Question: I have a 400 x 206 image that I'm trying to show below my menu in my navigation drawer, but it isn't showing when I open the navigation drawer. Oddly enough in the AS design preview it looks like the image is getting converted into a line. I also now find my open drawer has an extra strip of transparent space on the far right roughly half an inch wide. I'm thinking the two are related, but my current priority is figuring out how to get the image to show below the menu items.
Android Studio design preview of activity_main.xml. The top blue outline that goes all the way to the right is left_drawer, the object that's in it that doesn't go quite as to the right is left_drawer_listview, and the line below is drawer_buttom_image:

And for the record I've looked at <URL> which is much more complex, so I might have made a mistake in simplifying the solution for my needs.
activity_main.xml:
'''
<android.support.v4.widget.DrawerLayout xmlns:android="http://schemas.android.com/apk/res/android"
android:id="@+id/drawer_layout"
android:layout_width="match_parent"
android:layout_height="match_parent">
<!-- As the main content view, the view below consumes the entire
space available using match_parent in both dimensions. -->
<FrameLayout
android:id="@+id/content_frame"
android:layout_width="match_parent"
android:layout_height="match_parent" />
<!-- android:layout_gravity="start" tells DrawerLayout to treat
this as a sliding drawer on the left side for left-to-right
languages and on the right side for right-to-left languages.
The drawer is given a fixed width in dp and extends the full height of
the container. -->
<LinearLayout
android:id="@+id/left_drawer"
android:layout_width="match_parent"
android:layout_height="match_parent"
android:layout_gravity="start"
android:orientation="vertical">
<ListView
android:id="@+id/left_drawer_listview"
android:layout_width="240dp"
android:layout_height="match_parent"
android:background="@color/secondary_blue_transparent"
android:choiceMode="singleChoice"
android:divider="@android:color/transparent"
android:dividerHeight="0dp" />
<ImageView
android:id="@+id/drawer_bottom_image"
android:layout_width="wrap_content"
android:layout_height="wrap_content"
android:src="@drawable/testimage"
android:contentDescription="@string/testdescr"></ImageView>
</LinearLayout>
</android.support.v4.widget.DrawerLayout>
'''
drawer_list_item.xml:
'''
<RelativeLayout xmlns:android="http://schemas.android.com/apk/res/android"
android:layout_width="match_parent"
android:layout_height="60dp">
<ImageView
android:id="@+id/drawer_icon"
android:layout_width="40dp"
android:layout_height="match_parent"
android:layout_alignParentLeft="true"
android:layout_centerVertical="true"
android:background="@drawable/selector"
android:contentDescription="@string/app_name"
android:paddingLeft="10dp"
android:paddingRight="5dp" />
<TextView
android:id="@+id/drawer_text"
android:layout_width="match_parent"
android:layout_height="match_parent"
android:layout_centerVertical="true"
android:layout_toRightOf="@id/drawer_icon"
android:background="@drawable/selector"
android:gravity="center_vertical"
android:minHeight="?android:attr/listPreferredItemHeightSmall"
android:paddingLeft="10dp"
android:paddingRight="5dp"
android:textAppearance="?android:attr/textAppearanceListItemSmall"
android:textColor="#fff" />
</RelativeLayout>
'''
MainActivity code:
'''
@Override
protected void onCreate(Bundle savedInstanceState) {
super.onCreate(savedInstanceState);
setContentView(R.layout.activity_main);
dataList = new ArrayList<DrawerItem>();
mTitle = mDrawerTitle = getTitle();
mDrawerTitles = getResources().getStringArray(R.array.drawer_array);
mDrawerLayout = (DrawerLayout) findViewById(R.id.drawer_layout);
mDrawerLinear = (LinearLayout) findViewById(R.id.left_drawer);
mDrawerListView = (ListView) findViewById(R.id.left_drawer_listview);
// set a custom shadow that overlays the main content when the drawer opens
mDrawerLayout.setDrawerShadow(R.drawable.drawer_shadow, GravityCompat.START);
for (int i = 0; i < mDrawerTitles.length; ++i) {
dataList.add(new DrawerItem(mDrawerTitles[i], mDrawerIcons[i]));
}
// set up the drawer's list view with items and click listener
drawerAdapter = new CustomDrawerAdapter(this, R.layout.drawer_list_item,
dataList);
mDrawerListView.setAdapter(drawerAdapter);
/* mDrawerList.setAdapter(new ArrayAdapter<String>(this,
R.layout.drawer_list_item, mDrawerTitles));*/
mDrawerListView.setOnItemClickListener(new DrawerItemClickListener());
// enable ActionBar app icon to behave as action to toggle nav drawer
getActionBar().setDisplayHomeAsUpEnabled(true);
getActionBar().setHomeButtonEnabled(true);
// ActionBarDrawerToggle ties together the the proper interactions
// between the sliding drawer and the action bar app icon
mDrawerToggle = new ActionBarDrawerToggle(
this, /* host Activity */
mDrawerLayout, /* DrawerLayout object */
R.drawable.ic_drawer, /* nav drawer image to replace 'Up' caret */
R.string.drawer_open, /* "open drawer" description for accessibility */
R.string.drawer_close /* "close drawer" description for accessibility */
) {
public void onDrawerClosed(View view) {
getActionBar().setTitle(mTitle);
invalidateOptionsMenu(); // creates call to onPrepareOptionsMenu()
}
public void onDrawerOpened(View drawerView) {
getActionBar().setTitle(mDrawerTitle);
invalidateOptionsMenu(); // creates call to onPrepareOptionsMenu()
}
};
mDrawerLayout.setDrawerListener(mDrawerToggle);
if (savedInstanceState == null) {
selectItem(1);
}
}
@Override
public boolean onCreateOptionsMenu(Menu menu) {
MenuInflater inflater = getMenuInflater();
inflater.inflate(R.menu.main, menu);
return super.onCreateOptionsMenu(menu);
}
/* Called whenever we call invalidateOptionsMenu() */
@Override
public boolean onPrepareOptionsMenu(Menu menu) {
// If the nav drawer is open, do x
boolean drawerOpen = mDrawerLayout.isDrawerOpen(mDrawerLinear);
return super.onPrepareOptionsMenu(menu);
}
@Override
public boolean onOptionsItemSelected(MenuItem item) {
// The action bar home/up action should open or close the drawer.
// ActionBarDrawerToggle will take care of this.
if (mDrawerToggle.onOptionsItemSelected(item)) {
return true;
}
// Handle action buttons
switch (item.getItemId()) {
default:
return super.onOptionsItemSelected(item);
}
}
private void selectItem(int position) {
// update the main content by replacing fragments
//Fragment fragment = new PlanetFragment();
Fragment fragment = new EventFragment();
Bundle args = new Bundle();
/* // Pass in variables
args.putInt(PlanetFragment.ARG_PLANET_NUMBER, position);
fragment.setArguments(args);*/
FragmentManager fragmentManager = getFragmentManager();
fragmentManager.beginTransaction().replace(R.id.content_frame, fragment).commit();
// update selected item and title, then close the drawer
mDrawerListView.setItemChecked(position, true);
//setTitle(mDrawerTitles[position]);
mDrawerLayout.closeDrawer(mDrawerLinear);
}
'''
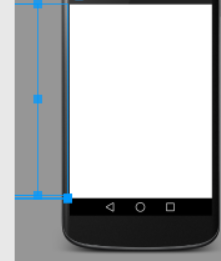
Answer: This is because the 'ListView' is already using all the available height. Change the 'ListView' height to '0dp' and add a weight of '1'. This results in it using all the available height EXCEPT what is already used.
'''
<ListView
android:id="@+id/left_drawer_listview"
android:layout_width="240dp"
android:layout_height="0dp"
android:layout_weight="1"
android:background="@color/secondary_blue_transparent"
android:choiceMode="singleChoice"
android:divider="@android:color/transparent"
android:dividerHeight="0dp" />
'''